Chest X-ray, AP view. Patient: 31 years old, sex M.
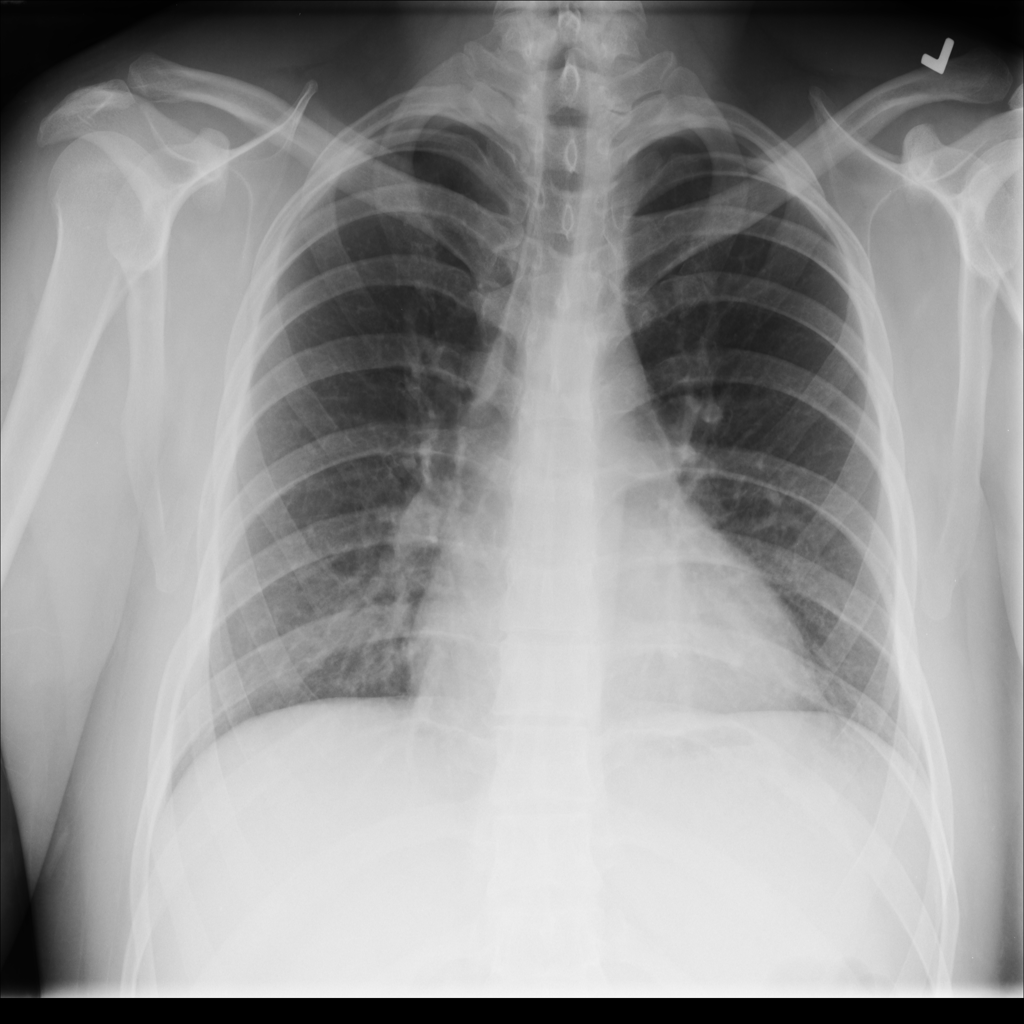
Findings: No Finding